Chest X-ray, PA view. Patient: 62 years old, sex M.
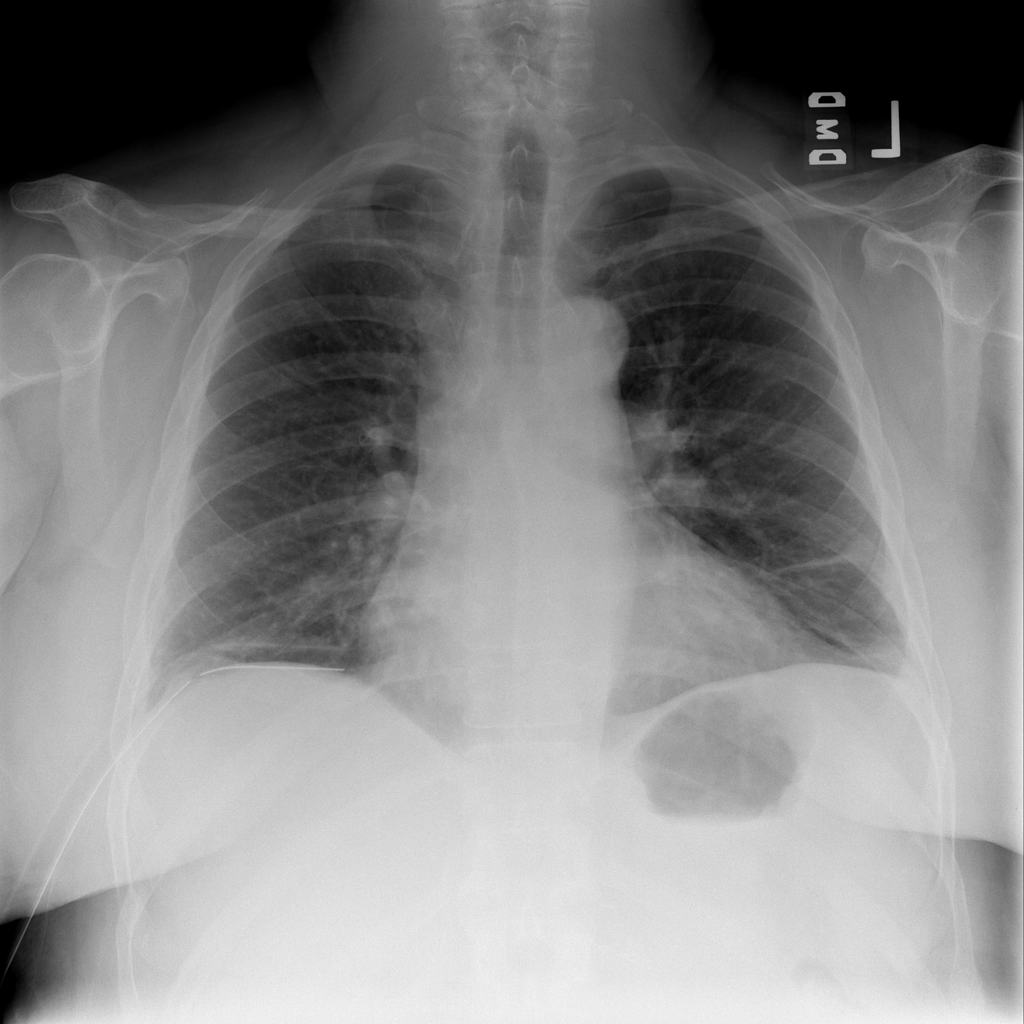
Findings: Atelectasis